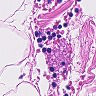
Metastatic tissue present: no